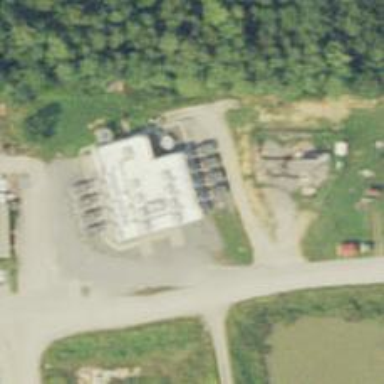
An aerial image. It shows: Generator is pictured.